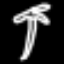
Label: palm tree